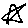
Label: star